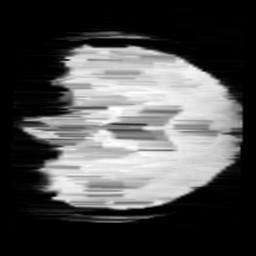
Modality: minIP
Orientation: coronal
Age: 11
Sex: female
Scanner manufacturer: siemens
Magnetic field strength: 3 T
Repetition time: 0.027 s
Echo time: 0.02 s